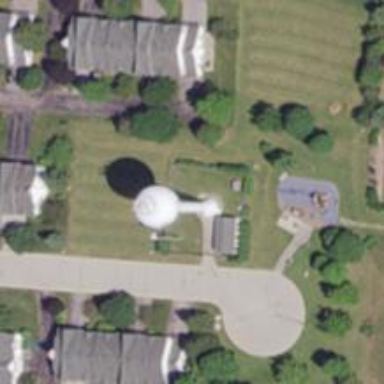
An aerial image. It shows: Water tower that is man-made.